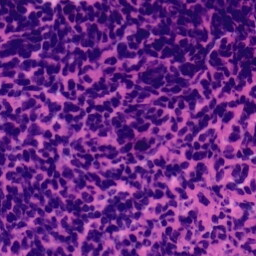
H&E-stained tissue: Tonsil